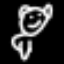
Label: frog